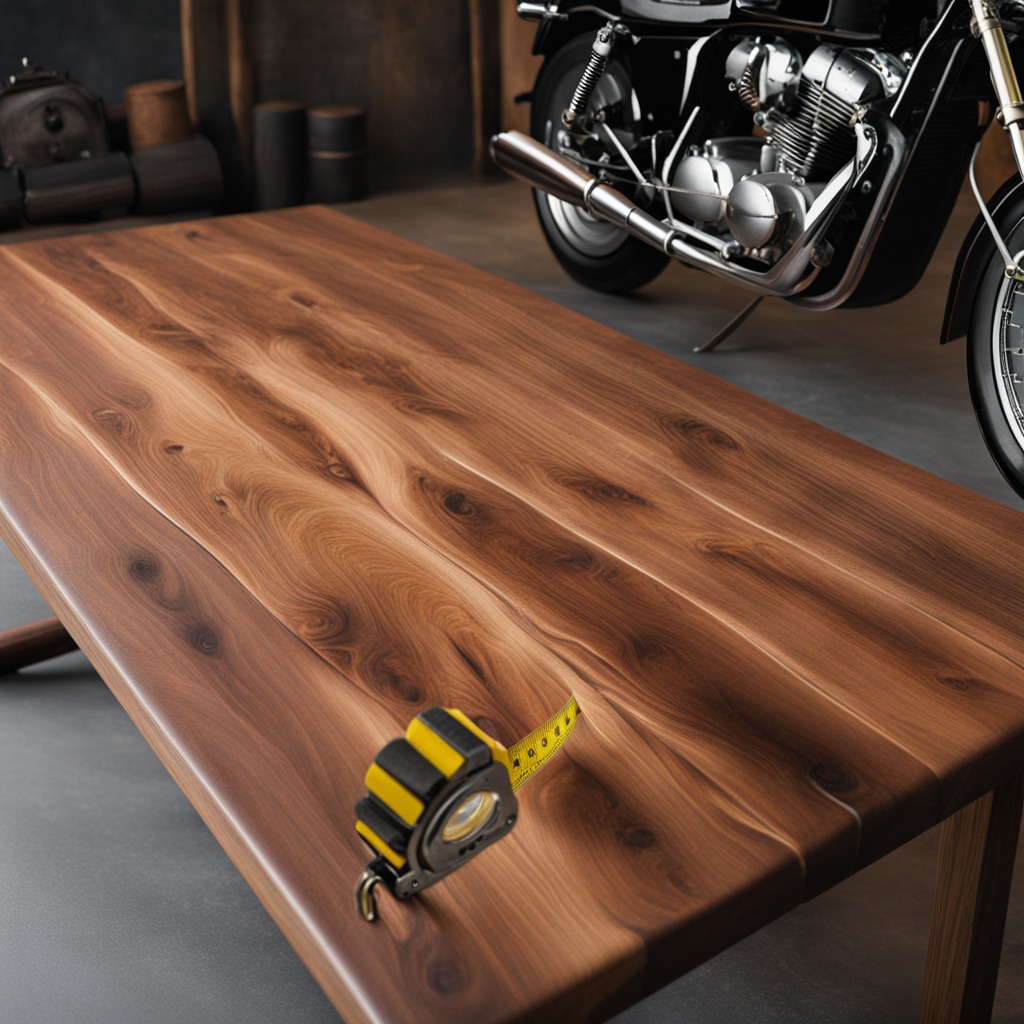
A measuring tape lies on the table in the garage.